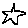
Label: star